Interaction volume radius: 10 \u00c5
Interaction volume height: 30 \u00c5
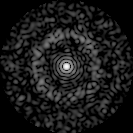
Disorder parameter: 0.8201